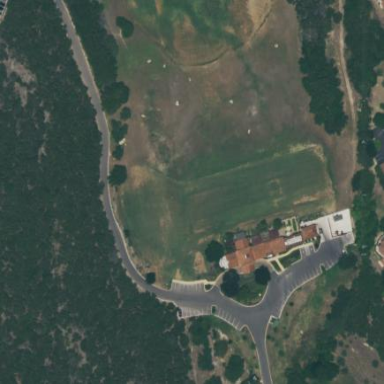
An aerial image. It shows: Golf tee on grassy land.